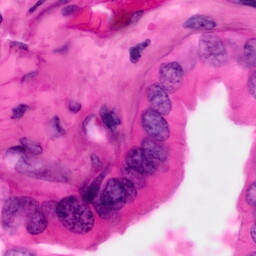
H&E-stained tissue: Pancreatic